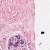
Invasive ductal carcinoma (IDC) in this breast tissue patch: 0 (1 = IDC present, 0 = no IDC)